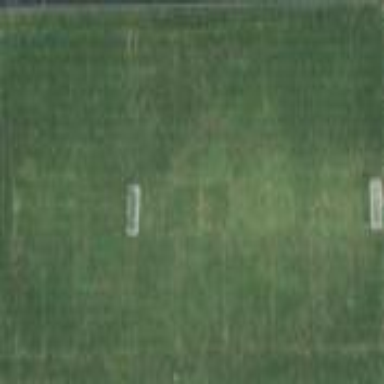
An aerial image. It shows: Soccer pitch for leisure land activities.